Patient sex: F
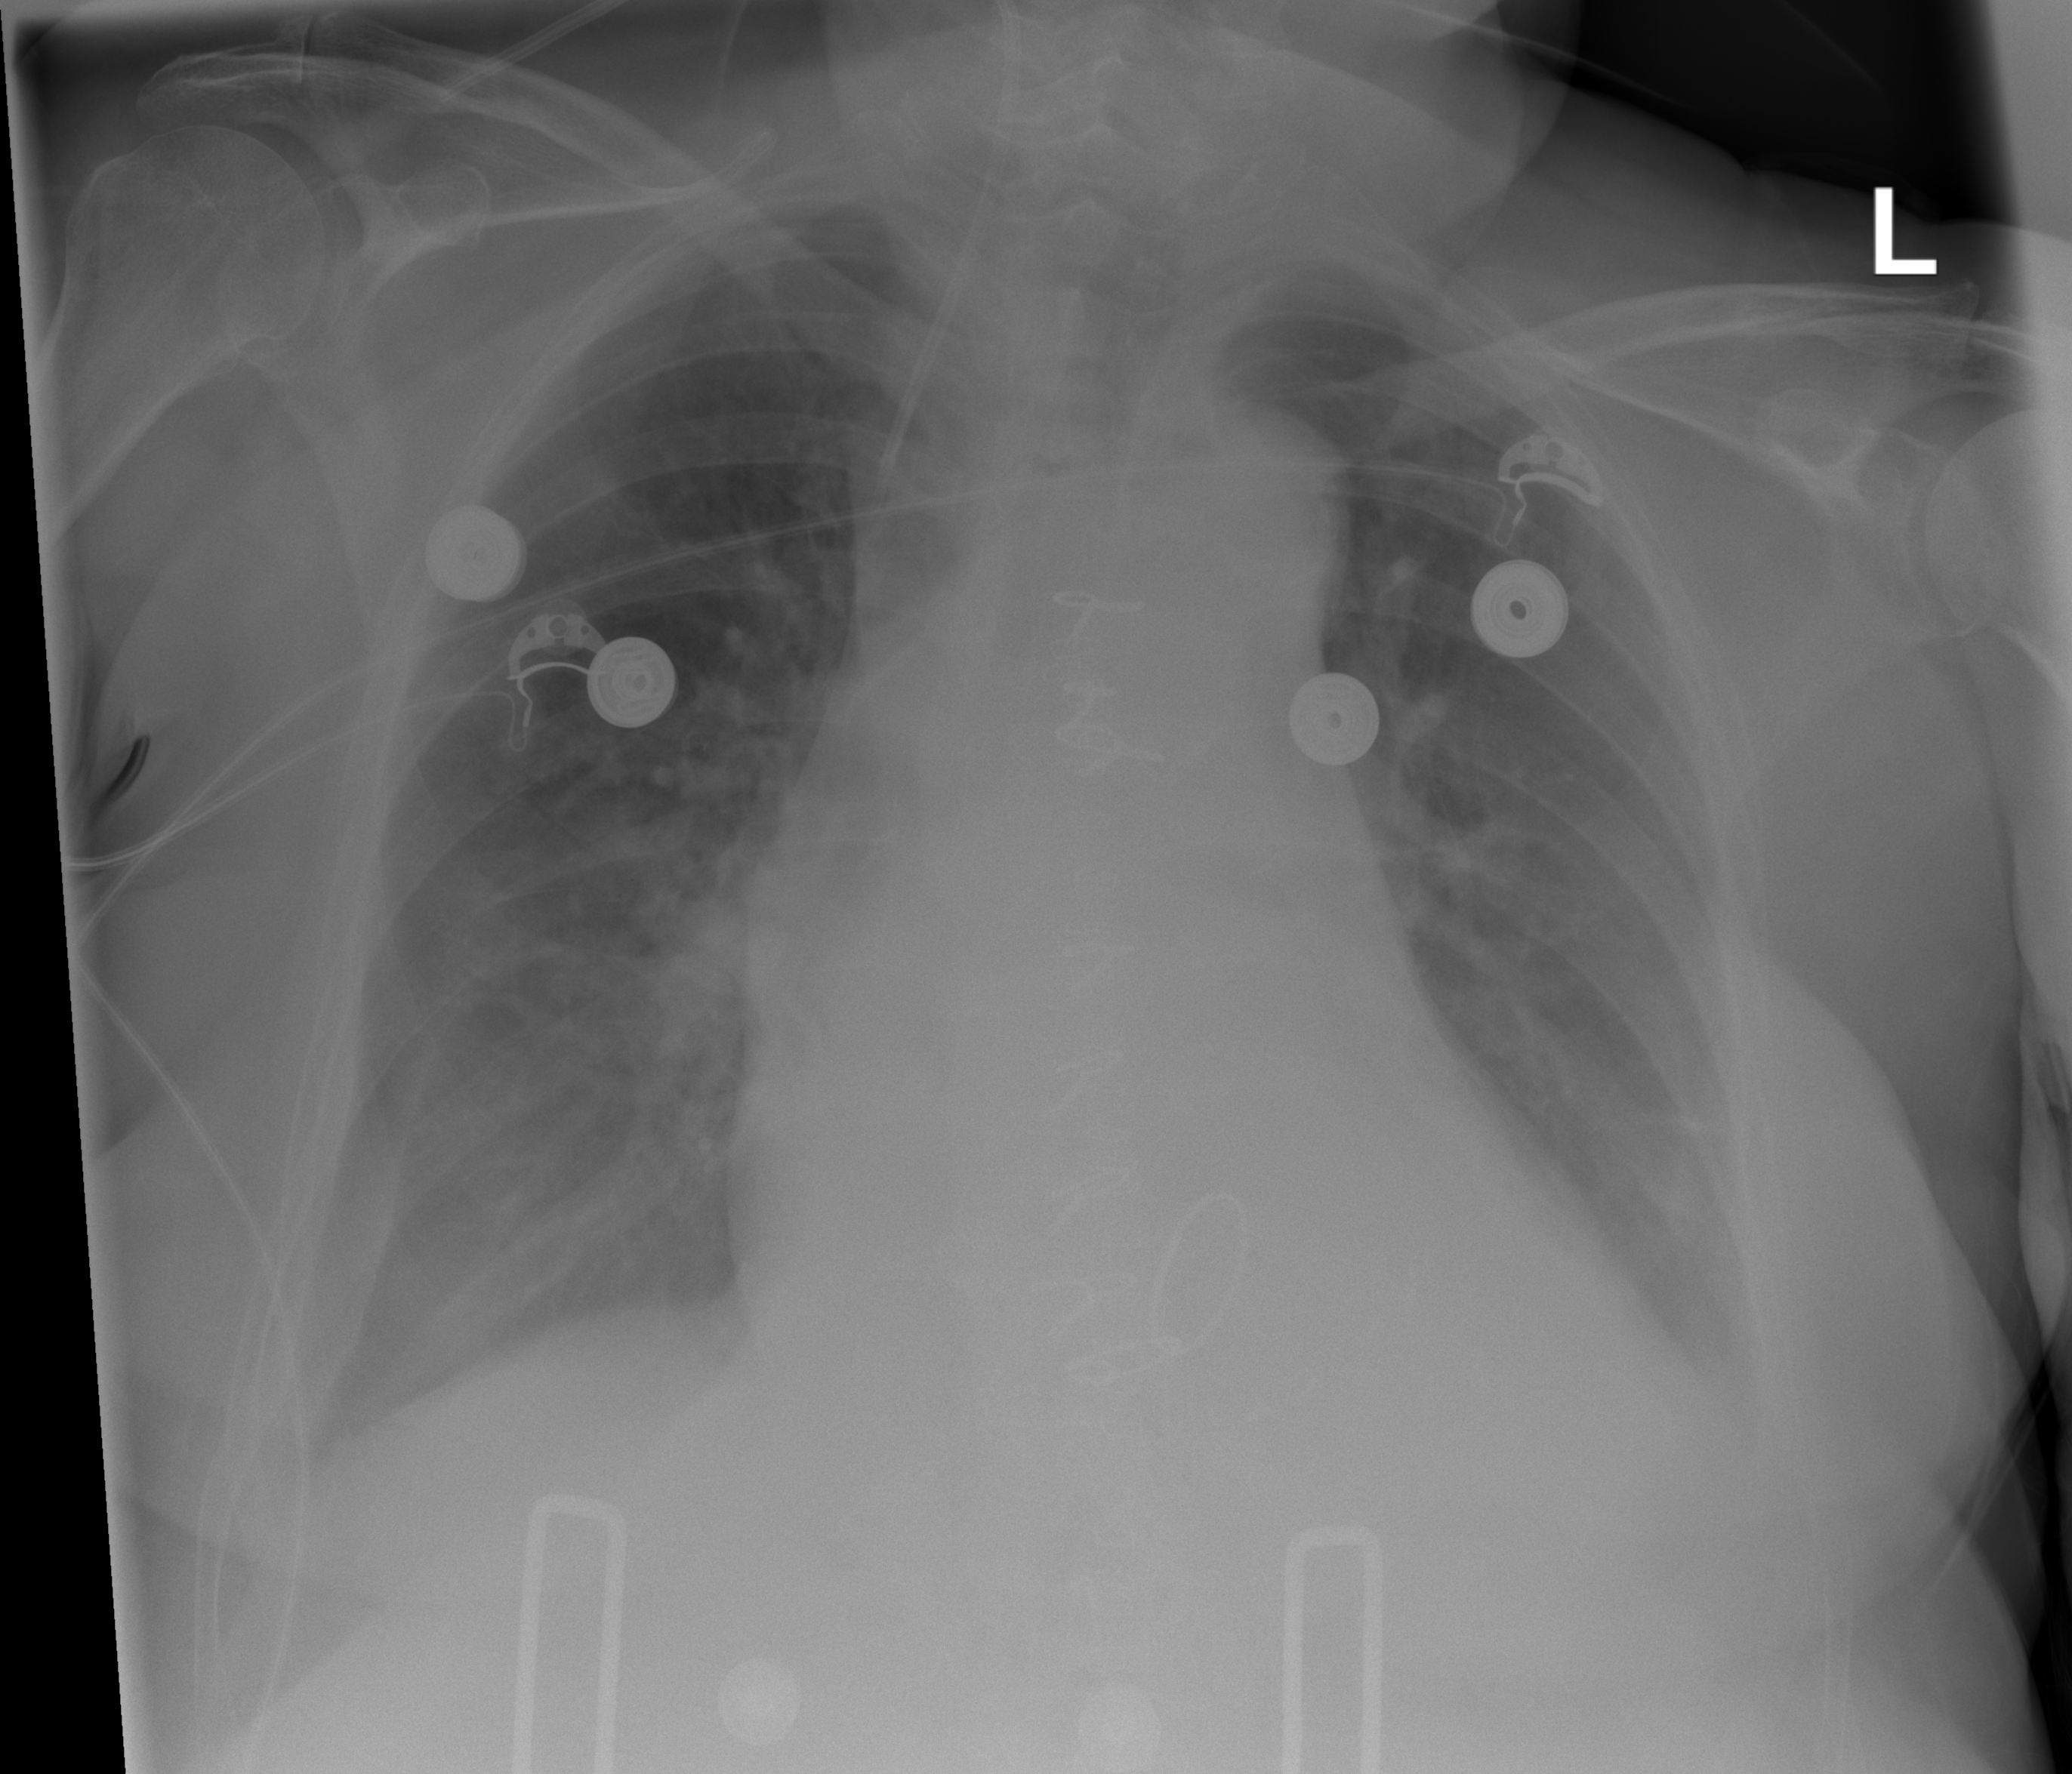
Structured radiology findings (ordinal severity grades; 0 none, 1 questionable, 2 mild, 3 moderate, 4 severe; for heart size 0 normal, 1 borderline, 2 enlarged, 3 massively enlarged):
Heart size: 0
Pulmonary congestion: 0
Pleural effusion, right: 0
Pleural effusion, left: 1
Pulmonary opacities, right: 0
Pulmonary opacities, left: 0
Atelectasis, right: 0
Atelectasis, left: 1